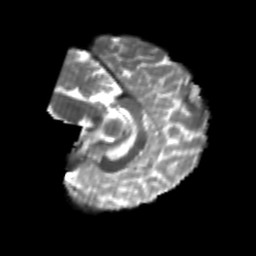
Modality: T2w
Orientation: sagittal
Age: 24
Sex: female
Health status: healthy
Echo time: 0.074 s